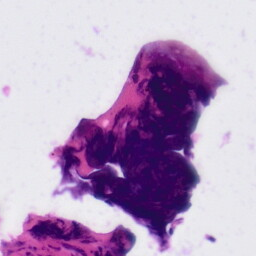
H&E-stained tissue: Tonsil